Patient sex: M
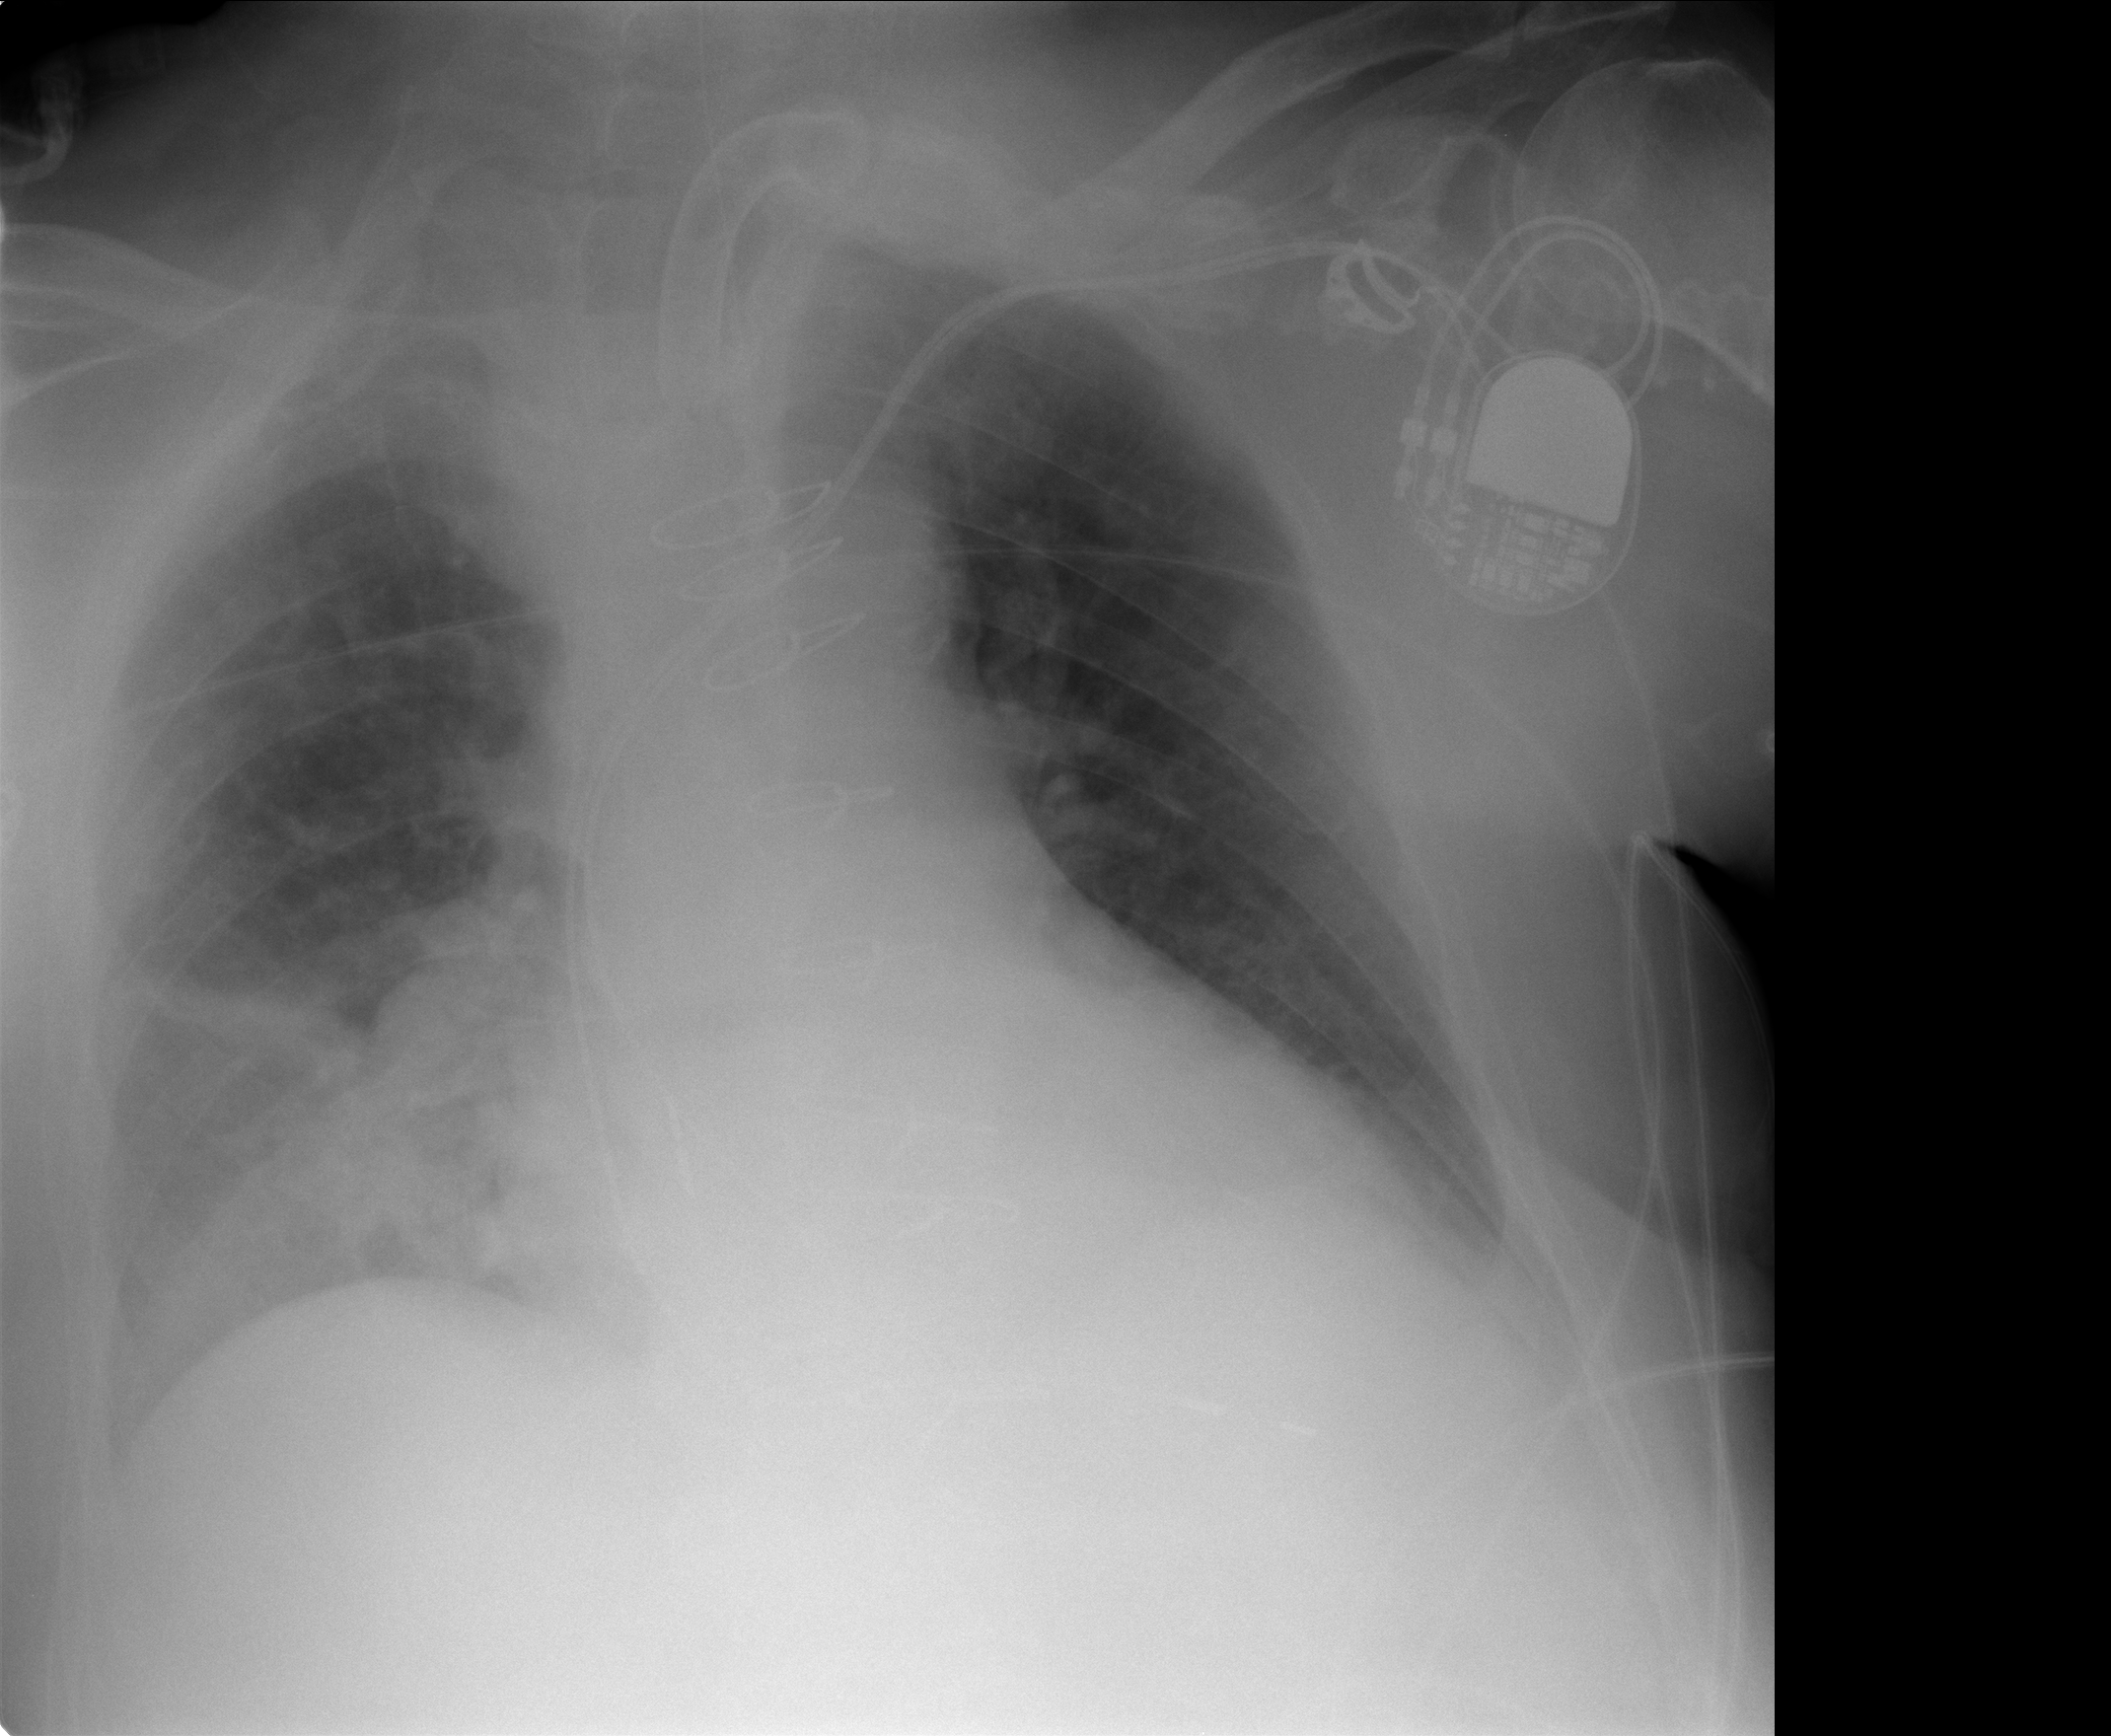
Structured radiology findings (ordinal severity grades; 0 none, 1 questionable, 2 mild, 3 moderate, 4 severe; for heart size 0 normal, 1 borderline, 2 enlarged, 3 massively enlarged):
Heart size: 0
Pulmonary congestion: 0
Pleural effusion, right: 2
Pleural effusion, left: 0
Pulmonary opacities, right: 1
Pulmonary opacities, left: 0
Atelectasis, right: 3
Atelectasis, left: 0